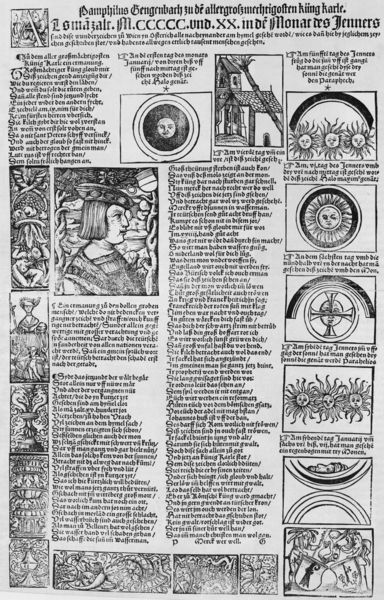
Titel: Pamphilus Gengenbach zu dem allergroßmechtigosten küng karle
Künstler: Pamphilus Gengenbach
Standort: Zürich.
Institution: Wickiana
Schlagwörter: baum, kopf, mann, weiß, hut, profil, schwarz, dach, haus, ornament, kappe, mütze, bibel, rahmen, bildnis, portrait, porträt, ast, stamm, kirche, sonne, haare, drei, blatt, brustbild, renaissance, kreis, rund, schrift, bilder, bogen, grafik, graphik, spalten, rand, kaiser, deutsch, junge, schild, mond, knabe, buch, medaillon, kreuz, stern, strahlen, druck, schnitt, sterne, radierung, stich, titel, seite, illustration, text, zeitschrift, zeitung, bericht, buchstaben, kreise, überschrift, buchdruck, halbkreis, wappen, mittelalter, zeilen, monat, texte, altdeutsch, illustriert, handschrift, abbildung, schindeln, symbole, erklärung, sonnen, zeichnungen, januar, latein, regenbogen, kalender, flugschrift, minnesänger, druckschrift, artikel, astrologie, astronomie, jahreszahlen, mitteilung, monde, schöpfung, seriendruck, altertum, lehrbuch, astronom, kleinteilig, buchtaben, planeten, mitelalter, astonomie, kupfersticjh, kalenderblatt 16. jhdt, bvild, text-bild, minat, monat des jenners, jenner, jänner, mittelöalter, 100, jahreszahlemn, zeitung grafik lesen astrologie flugblatt